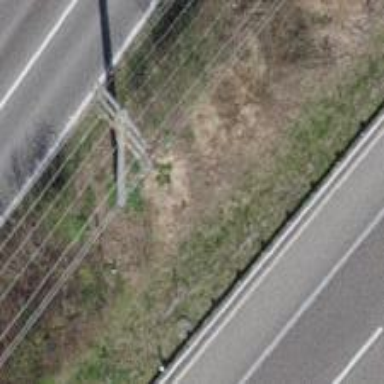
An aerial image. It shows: Concrete power pole.